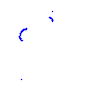
Particle: proton